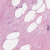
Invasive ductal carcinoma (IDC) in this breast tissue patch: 0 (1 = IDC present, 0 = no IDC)